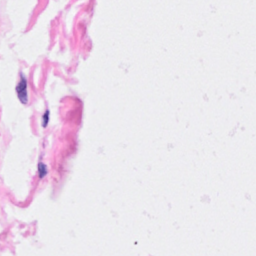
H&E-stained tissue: Breast